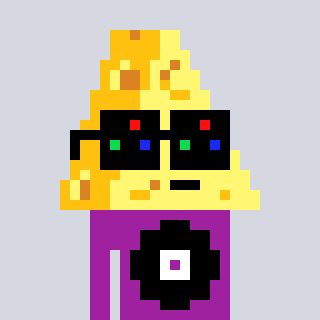
a pixel art character with square black sunglasses, a cheese-shaped head and a magenta-colored body on a cool background